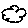
Label: cloud